Interaction volume radius: 5 \u00c5
Interaction volume height: 30 \u00c5
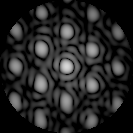
Disorder parameter: 0.2238